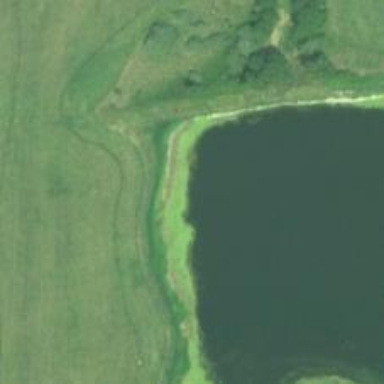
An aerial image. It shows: Reservoir area.